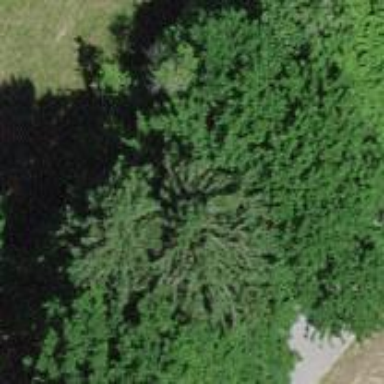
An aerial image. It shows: Beautiful tree in nature.